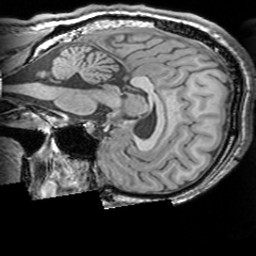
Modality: T1w
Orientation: sagittal
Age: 27
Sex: male
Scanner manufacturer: siemens
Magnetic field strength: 3 T
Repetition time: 1.63 s
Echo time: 0.00311 s